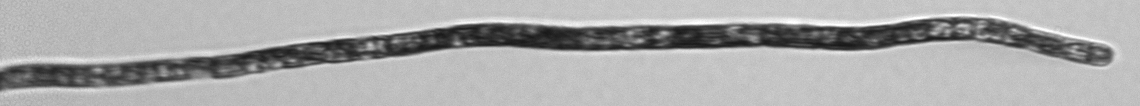
Label: Trichodesmium